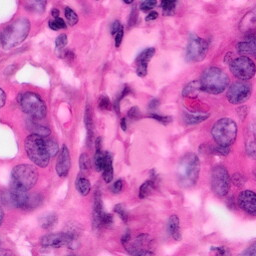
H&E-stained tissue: Pancreatic